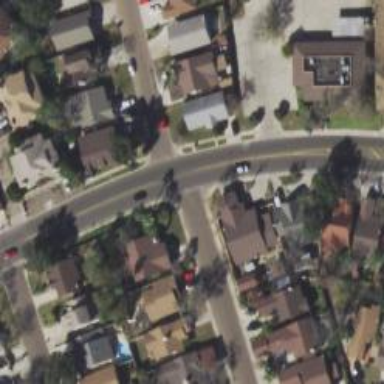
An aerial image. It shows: Unclassified road surrounded by residential buildings.